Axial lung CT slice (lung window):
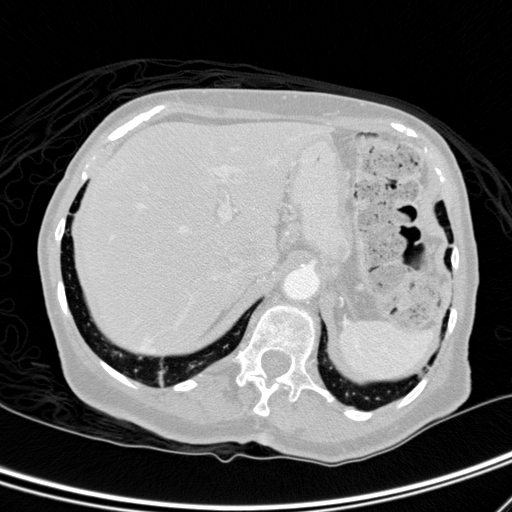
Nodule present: no